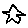
Label: star